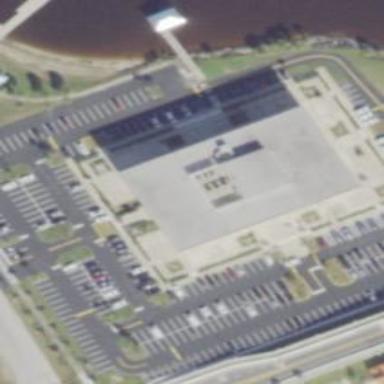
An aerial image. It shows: Courthouse building.